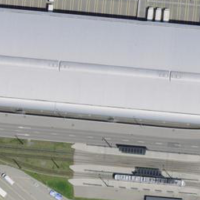
EUNIS habitat code: 57
Species observed at this site:
Aedes japonicus